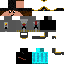
A female skeleton skin with dark skin, wearing brown long hair dressed in a blue armor chest and black pants, featuring a closed mouth.